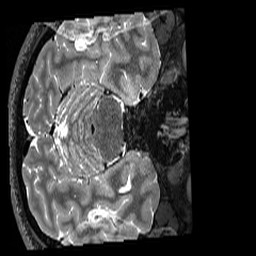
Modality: T2w
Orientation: axial
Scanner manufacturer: siemens
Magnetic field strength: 3 T
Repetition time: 3.2 s
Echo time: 0.563 s